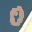
Label: 0